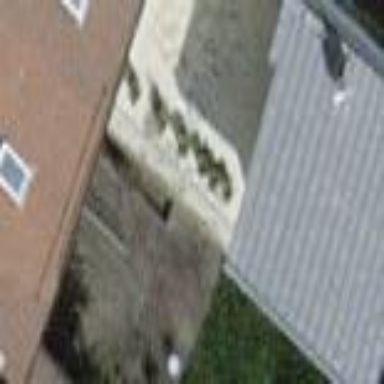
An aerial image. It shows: Building with balcony.